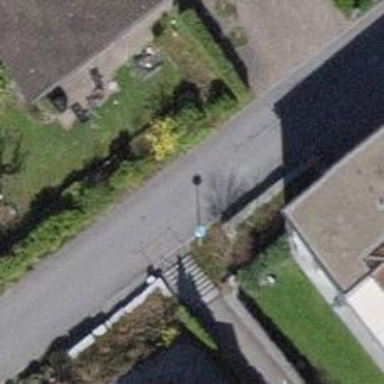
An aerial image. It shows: Steps with asphalt surface.